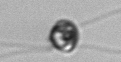
Label: flagellate_morphotype1